Brain MRI, t2w sequence, axial 2D slice.
Patient: age 23, sex F, weight 90 kg, height 1.9 m
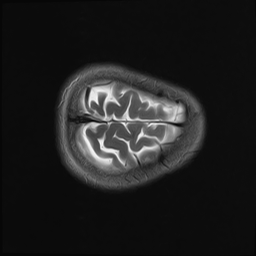